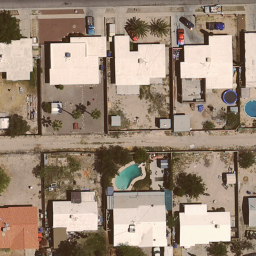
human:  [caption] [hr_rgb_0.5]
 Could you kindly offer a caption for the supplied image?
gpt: A medium residential area with houses have swimming pools in the backyards .

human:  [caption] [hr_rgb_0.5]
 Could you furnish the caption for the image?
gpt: Some houses with swimming pools in the medium residential area .

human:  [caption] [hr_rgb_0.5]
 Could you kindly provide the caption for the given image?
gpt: A medium residential area with a narrow road goes through this area .

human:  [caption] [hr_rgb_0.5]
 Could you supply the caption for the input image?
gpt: It is a medium residential area with houses arranged neatly .

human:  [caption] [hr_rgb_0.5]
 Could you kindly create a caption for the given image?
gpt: This is a medium residential area with a narrow road goes through this area .